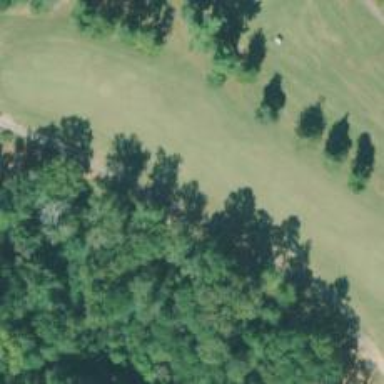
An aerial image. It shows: Pathway for golfing.